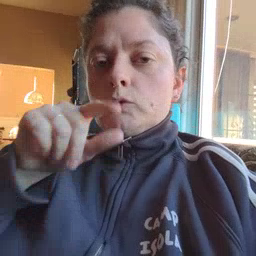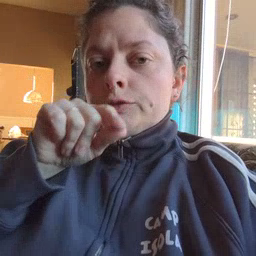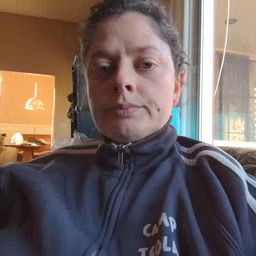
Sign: bird